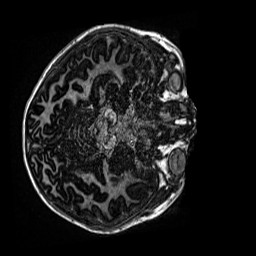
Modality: MP2RAGE
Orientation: axial
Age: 9
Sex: male
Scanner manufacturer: siemens
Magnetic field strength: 3 T
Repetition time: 4 s
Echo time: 0.00299 s